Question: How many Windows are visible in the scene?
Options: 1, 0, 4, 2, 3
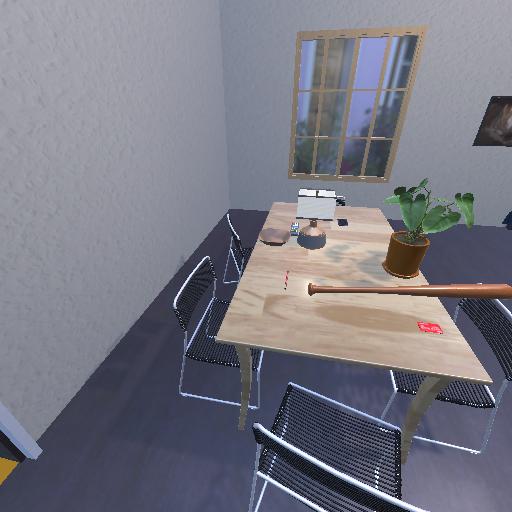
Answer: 1